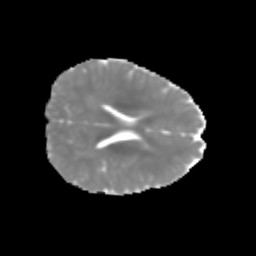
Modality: MD
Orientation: axial
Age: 6
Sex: male
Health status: healthy